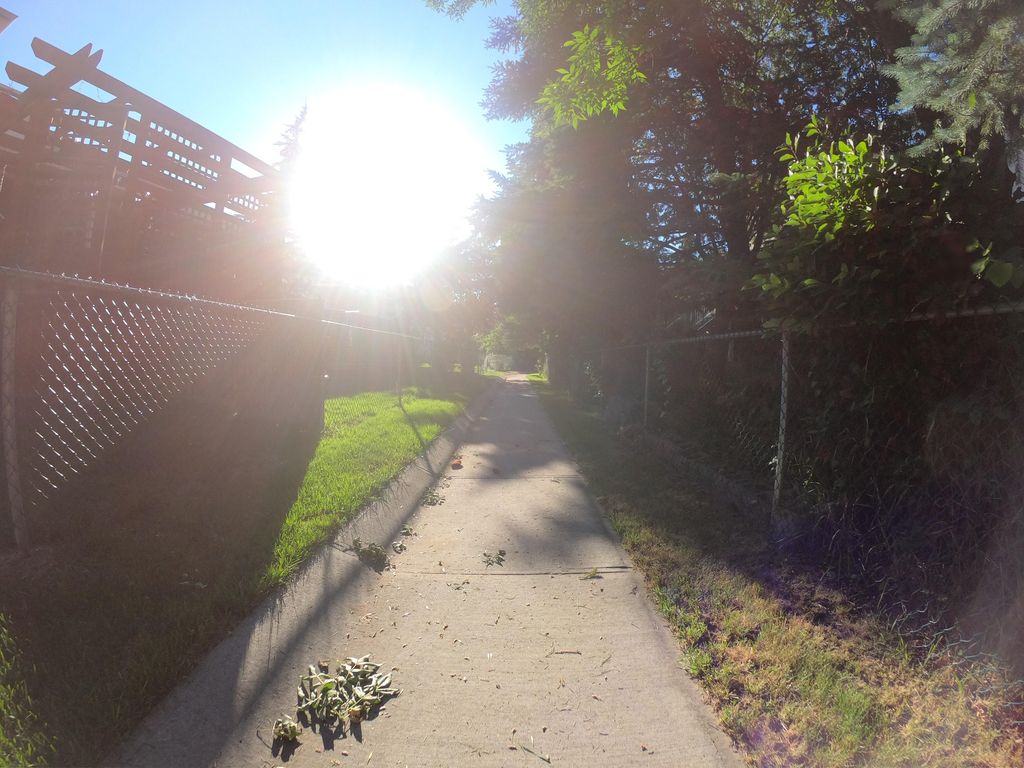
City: calgary